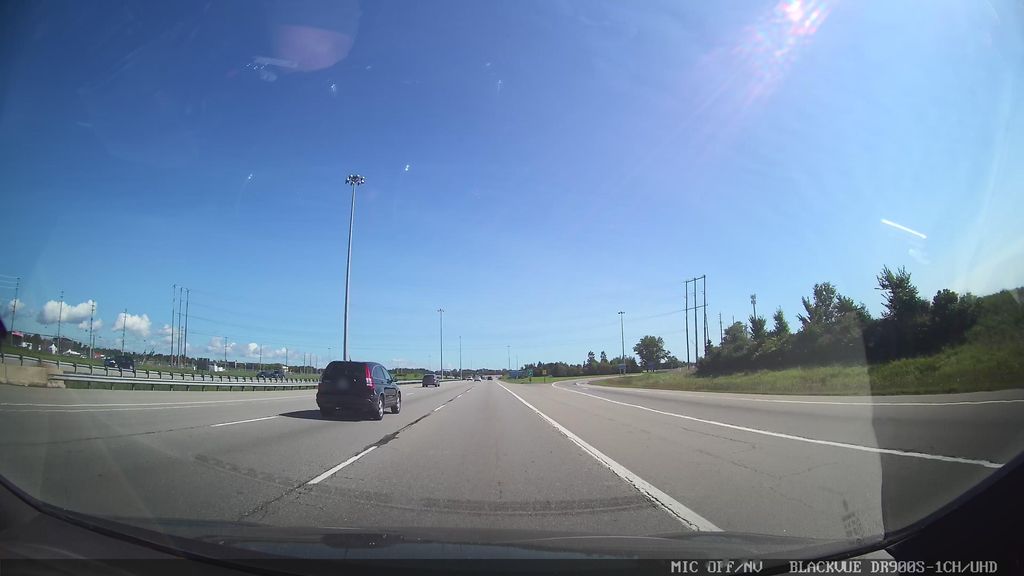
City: ottawa-gatineau